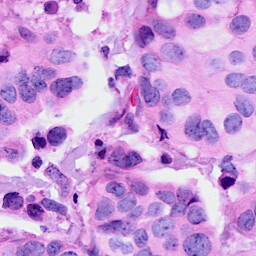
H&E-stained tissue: Breast